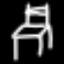
Label: chair